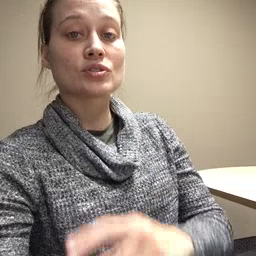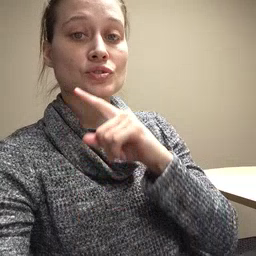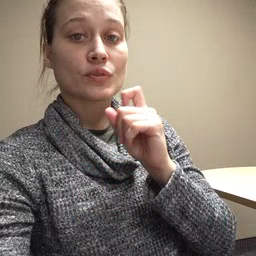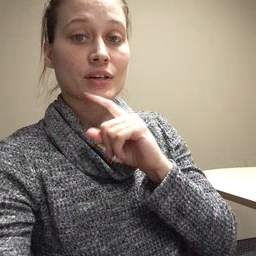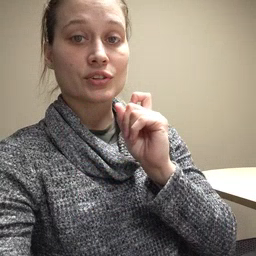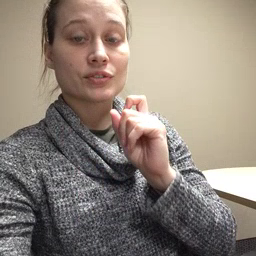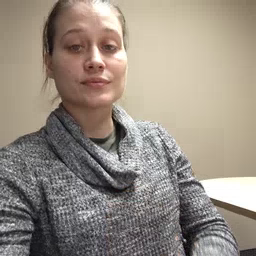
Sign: dryer